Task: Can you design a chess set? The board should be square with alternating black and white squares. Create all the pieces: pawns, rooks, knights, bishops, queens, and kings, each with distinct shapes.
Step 2740:
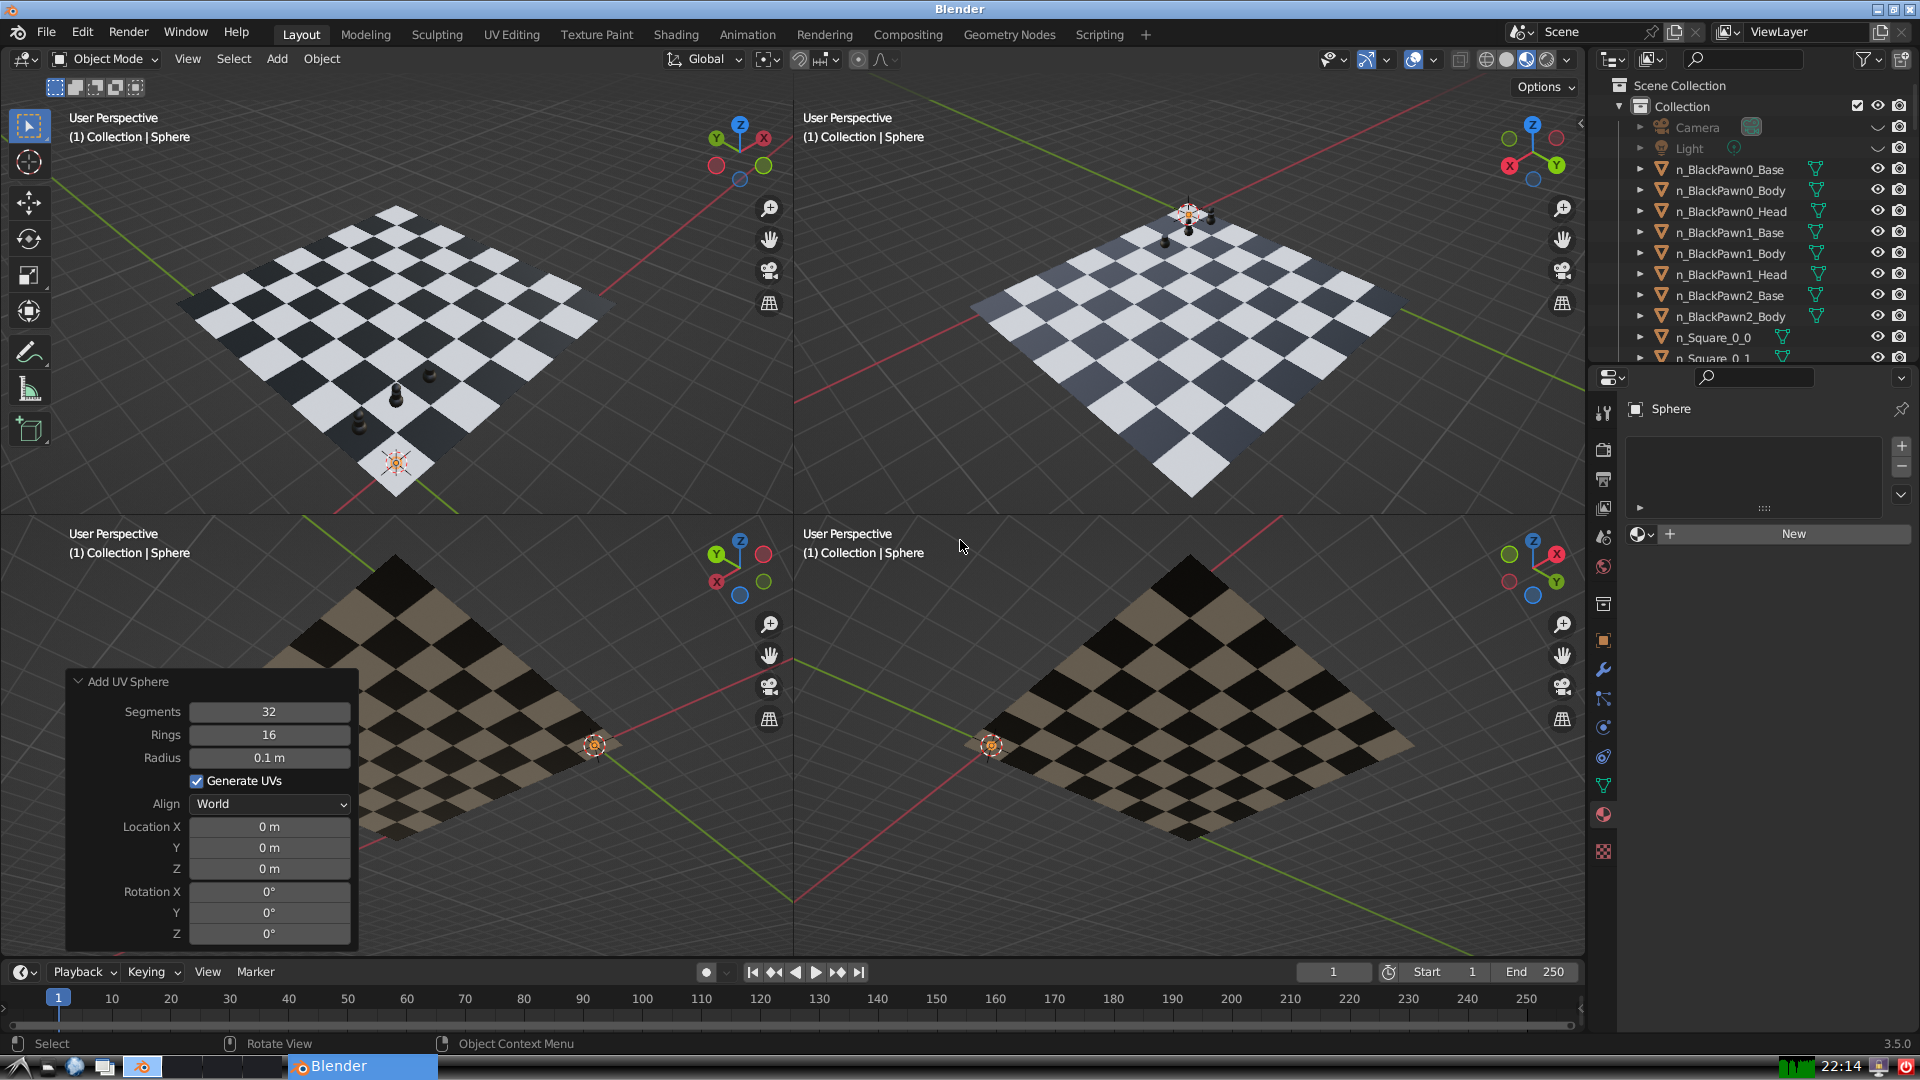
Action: {"mouse_move": [270, 827]}